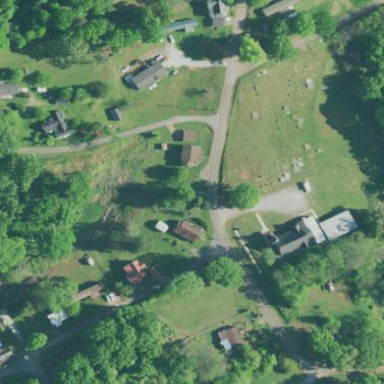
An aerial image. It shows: Grave yard.